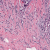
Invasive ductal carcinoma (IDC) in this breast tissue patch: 1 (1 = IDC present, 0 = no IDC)